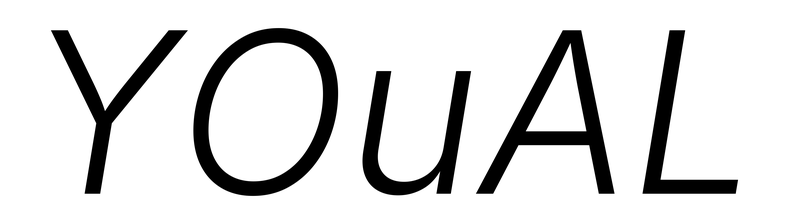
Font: Inter-Italic_Light_Italic